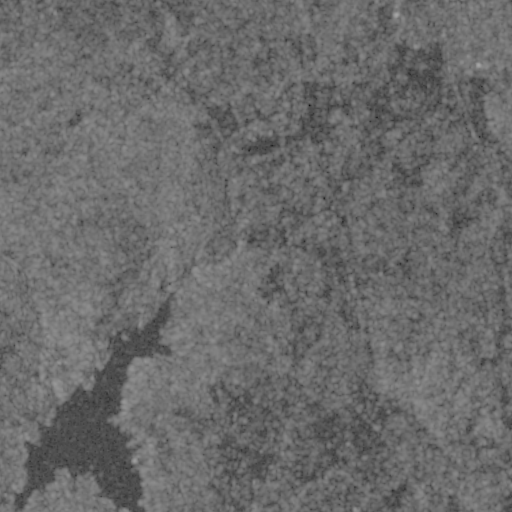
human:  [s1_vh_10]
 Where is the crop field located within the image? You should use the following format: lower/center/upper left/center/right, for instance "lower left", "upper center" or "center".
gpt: The crop field is located in the upper right of the image.
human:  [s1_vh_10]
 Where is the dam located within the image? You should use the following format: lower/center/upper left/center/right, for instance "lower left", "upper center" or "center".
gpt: The dam is located in the lower left of the image.
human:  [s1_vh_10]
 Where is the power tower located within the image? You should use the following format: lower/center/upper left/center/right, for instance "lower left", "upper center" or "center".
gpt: There is no power tower in the image.

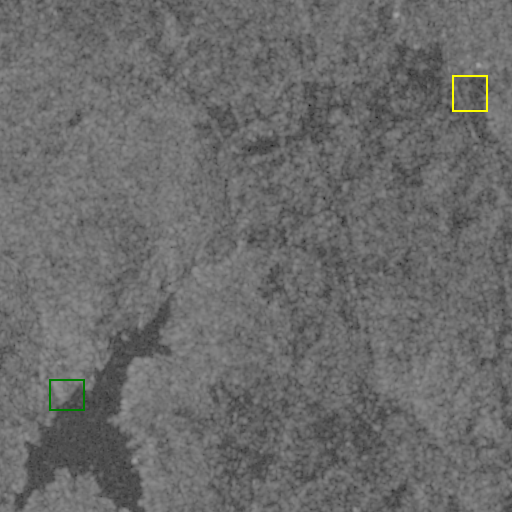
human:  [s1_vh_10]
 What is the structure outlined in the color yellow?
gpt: The structure outlined in yellow is a crop field.
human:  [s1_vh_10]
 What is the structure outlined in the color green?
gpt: The structure outlined in green is a dam.
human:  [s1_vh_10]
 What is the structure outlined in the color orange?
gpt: There is no orange outline.